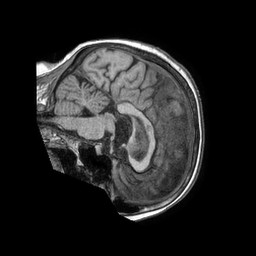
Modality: T1w
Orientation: sagittal
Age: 60
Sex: female
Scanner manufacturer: philips
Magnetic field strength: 1.5 T
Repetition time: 0.007795 s
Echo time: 0.003557 s